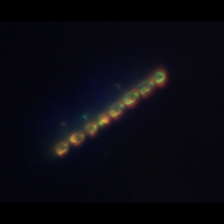
Taxon: Skeletonema
Group: Diatoms